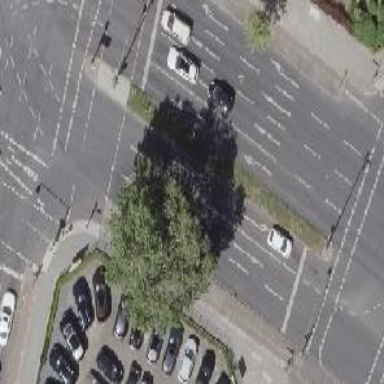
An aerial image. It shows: Traffic island along the road.